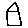
Label: house